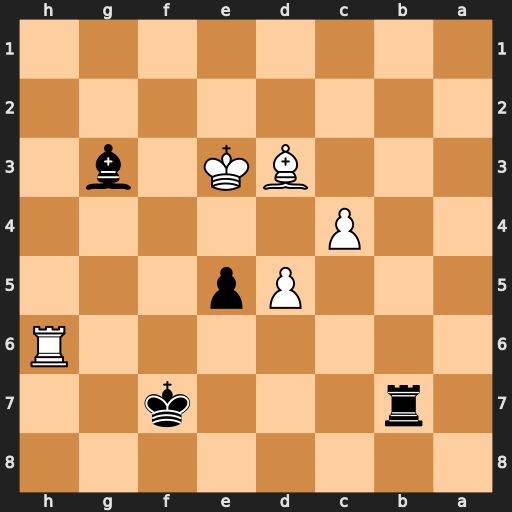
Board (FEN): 8/1r3k2/7R/3Pp3/2P5/3BK1b1/8/8
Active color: b
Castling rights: -
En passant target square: -
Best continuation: Bf4+ Ke4 Bxh6